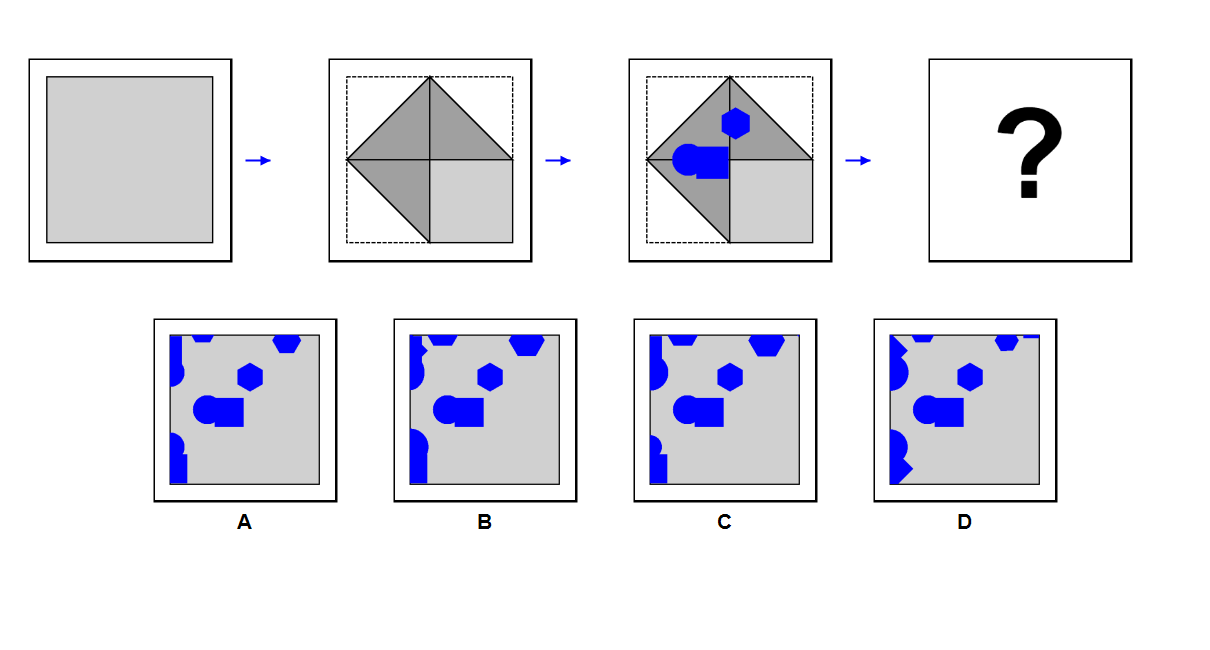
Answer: A